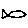
Label: fish